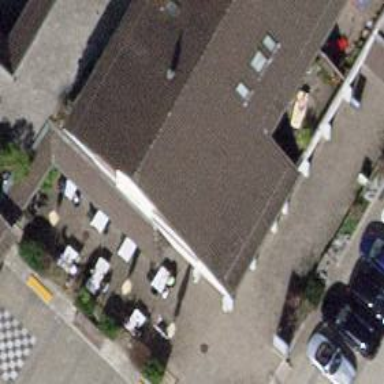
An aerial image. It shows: Restaurant.